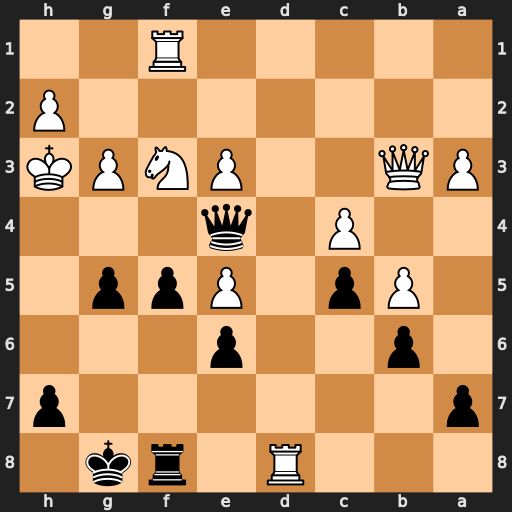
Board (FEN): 3R1rk1/p6p/1p2p3/1Pp1Ppp1/2P1q3/PQ2PNPK/7P/5R2
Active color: b
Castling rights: -
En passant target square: -
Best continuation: g4+ Kg2 Rxd8